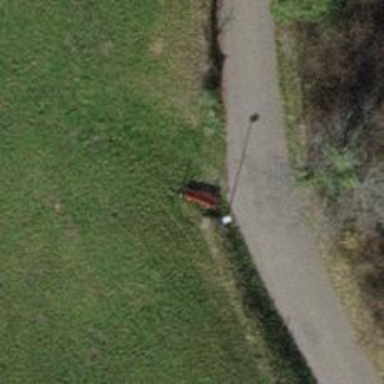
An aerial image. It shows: Red bench.